Question: What kind of page (Pivot/Panorama) can we replicate the following? It seems to be a Panorama but with a Map control on top of it?

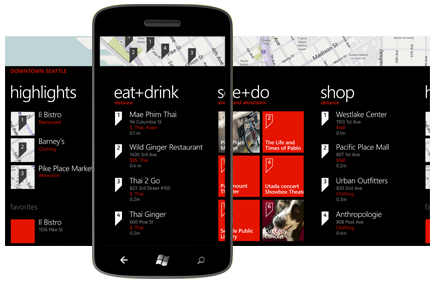
Answer: Turns out I can put any control in the title.